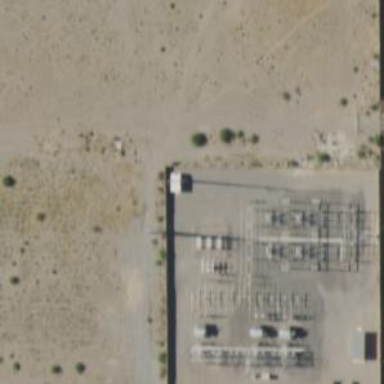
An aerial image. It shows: Power substation.